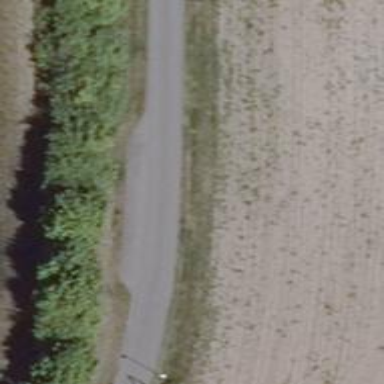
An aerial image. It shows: Passing place on the road.